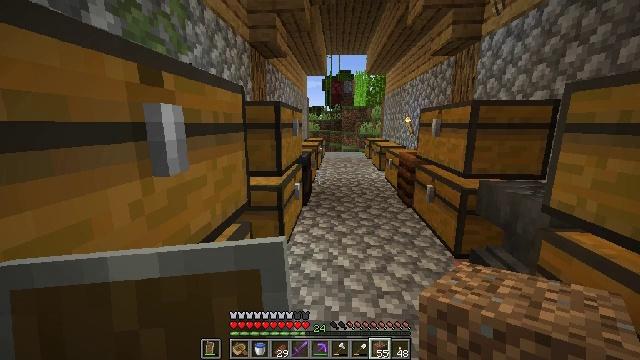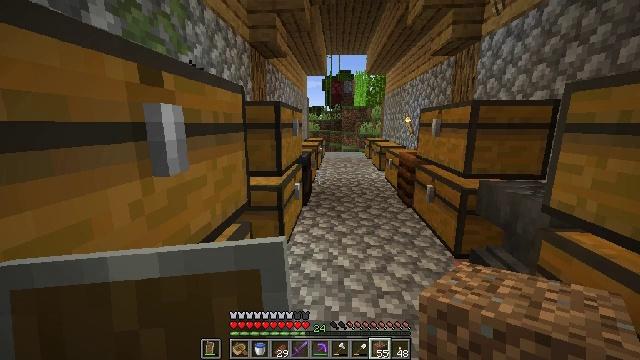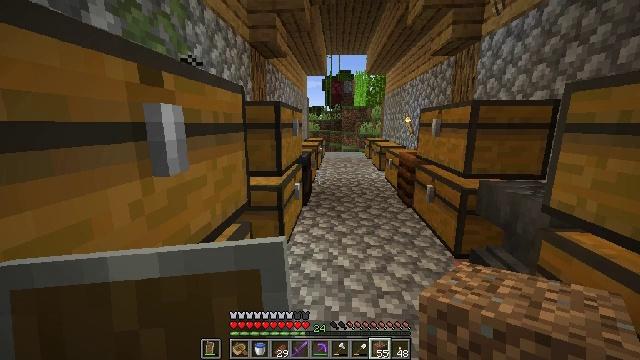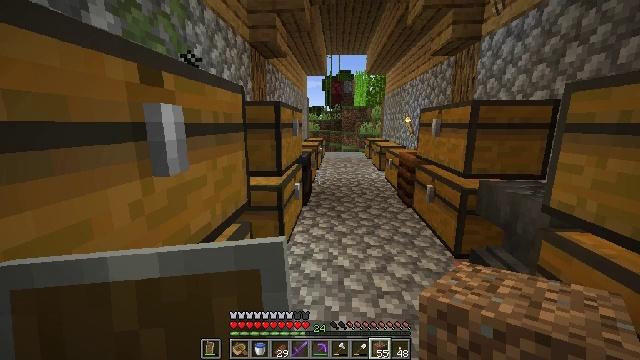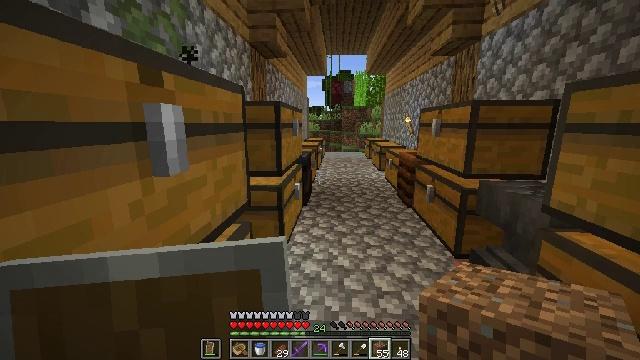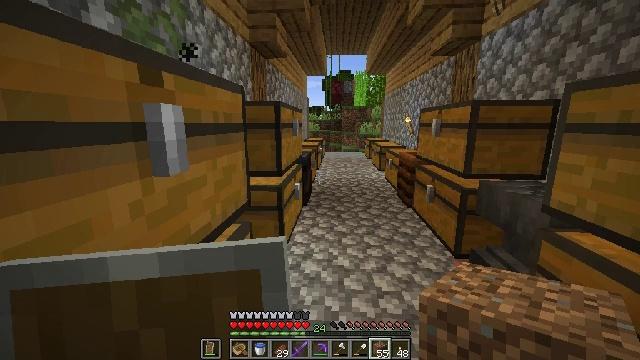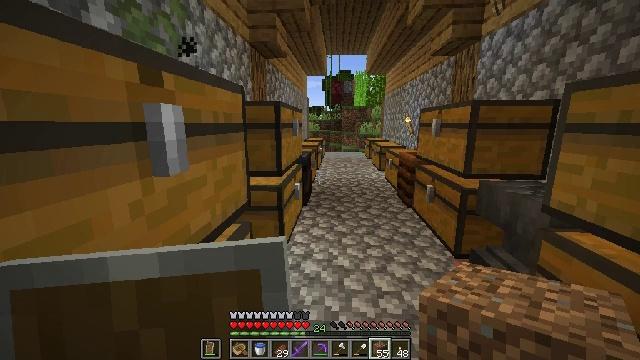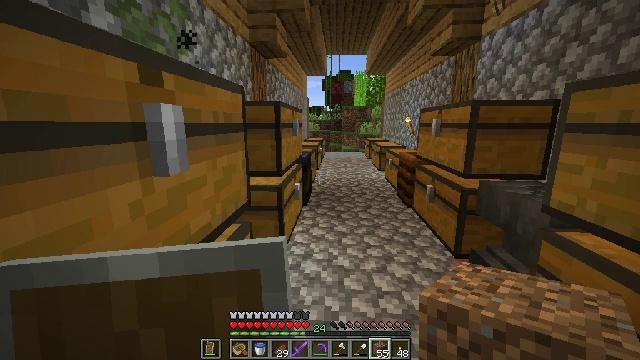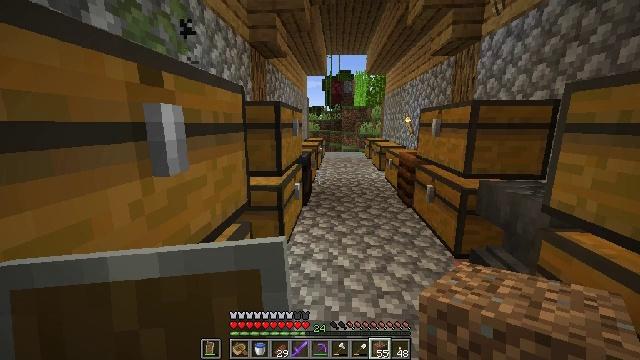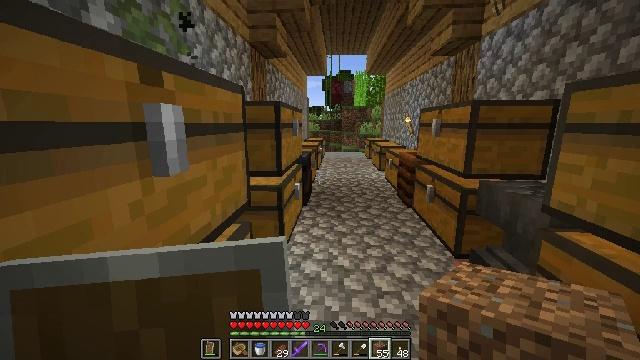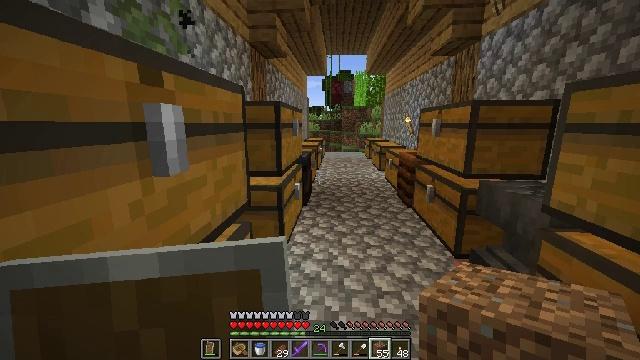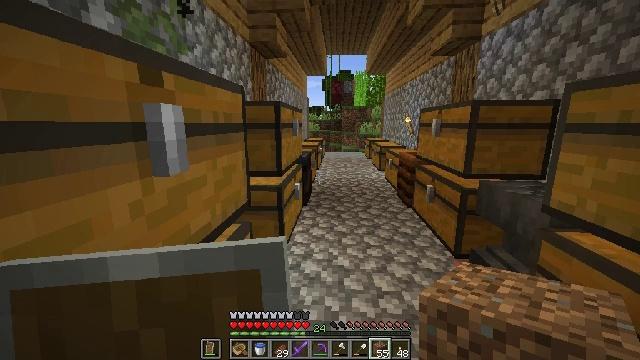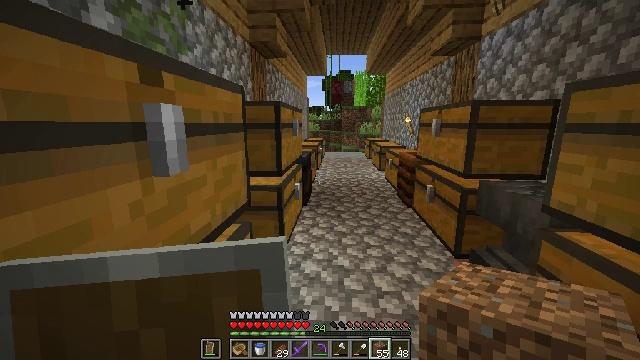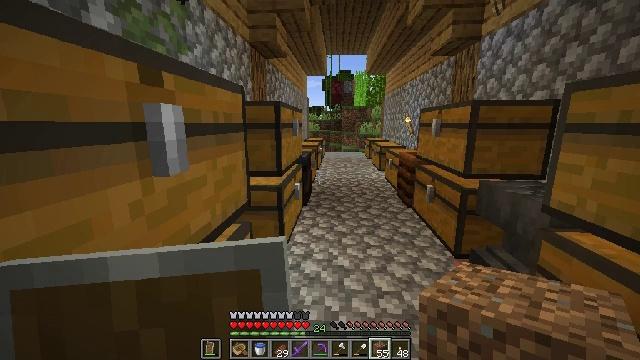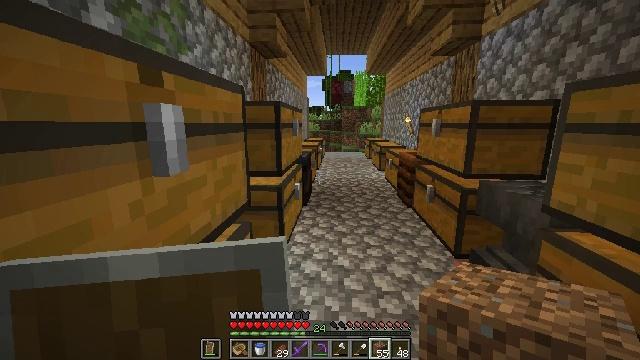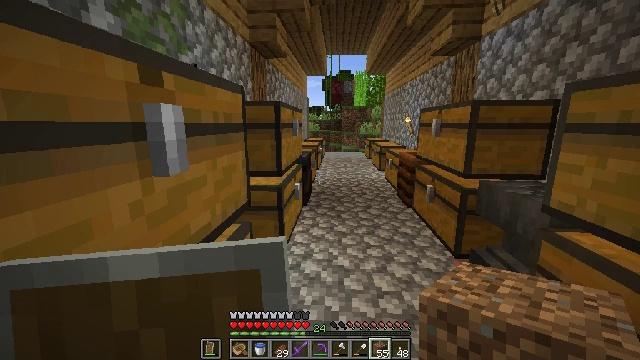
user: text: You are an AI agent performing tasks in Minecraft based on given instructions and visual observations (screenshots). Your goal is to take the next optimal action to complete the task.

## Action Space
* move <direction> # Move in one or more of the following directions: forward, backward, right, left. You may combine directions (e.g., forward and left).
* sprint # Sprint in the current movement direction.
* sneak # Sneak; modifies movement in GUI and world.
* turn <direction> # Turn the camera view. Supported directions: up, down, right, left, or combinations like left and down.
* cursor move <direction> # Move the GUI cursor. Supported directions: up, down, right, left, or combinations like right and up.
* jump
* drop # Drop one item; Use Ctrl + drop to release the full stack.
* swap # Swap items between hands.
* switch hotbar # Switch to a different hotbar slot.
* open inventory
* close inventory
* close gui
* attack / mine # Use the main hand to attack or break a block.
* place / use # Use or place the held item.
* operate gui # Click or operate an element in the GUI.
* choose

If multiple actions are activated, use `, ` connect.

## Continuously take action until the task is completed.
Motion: motion action
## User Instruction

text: Craft a brewing stand using blaze rod and cobblestones.
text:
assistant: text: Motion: no_op
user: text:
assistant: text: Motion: no_op
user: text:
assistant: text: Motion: no_op
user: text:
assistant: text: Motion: no_op
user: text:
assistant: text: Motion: no_op
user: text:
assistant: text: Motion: no_op
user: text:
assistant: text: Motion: no_op
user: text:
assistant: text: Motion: no_op
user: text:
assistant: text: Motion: no_op
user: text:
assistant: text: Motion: no_op
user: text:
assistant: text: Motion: no_op
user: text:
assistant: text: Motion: no_op
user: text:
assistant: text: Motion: no_op
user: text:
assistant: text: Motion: no_op
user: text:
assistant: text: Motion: no_op
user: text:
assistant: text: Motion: no_op
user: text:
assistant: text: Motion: no_op
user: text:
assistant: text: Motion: no_op
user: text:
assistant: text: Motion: no_op
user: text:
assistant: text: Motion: no_op
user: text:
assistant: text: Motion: no_op
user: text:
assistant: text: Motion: no_op
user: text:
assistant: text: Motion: no_op
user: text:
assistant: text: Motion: no_op
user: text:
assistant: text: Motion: no_op
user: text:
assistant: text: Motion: no_op
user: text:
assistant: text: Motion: no_op
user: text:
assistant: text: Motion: no_op
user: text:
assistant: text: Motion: no_op
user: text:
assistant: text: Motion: no_op